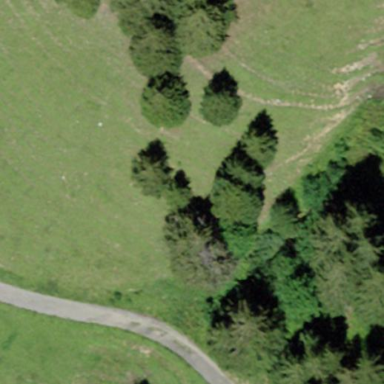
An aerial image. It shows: Forest area.